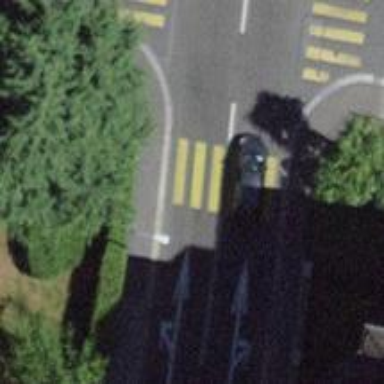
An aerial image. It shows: Zebra crossing on the road.